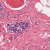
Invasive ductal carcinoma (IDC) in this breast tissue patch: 0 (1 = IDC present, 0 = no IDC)